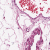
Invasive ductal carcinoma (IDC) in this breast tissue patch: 0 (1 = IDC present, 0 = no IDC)